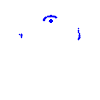
Particle: proton